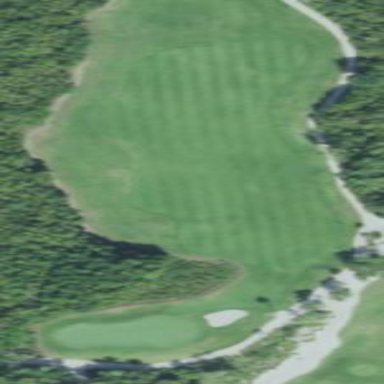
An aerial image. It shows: Sand bunker on golf course.